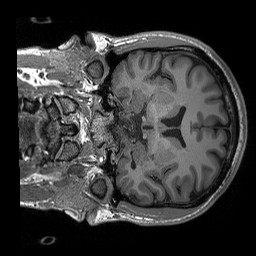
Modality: T1w
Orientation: coronal
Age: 24
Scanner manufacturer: siemens
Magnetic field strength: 3 T
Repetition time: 2.3 s
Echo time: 0.00296 s